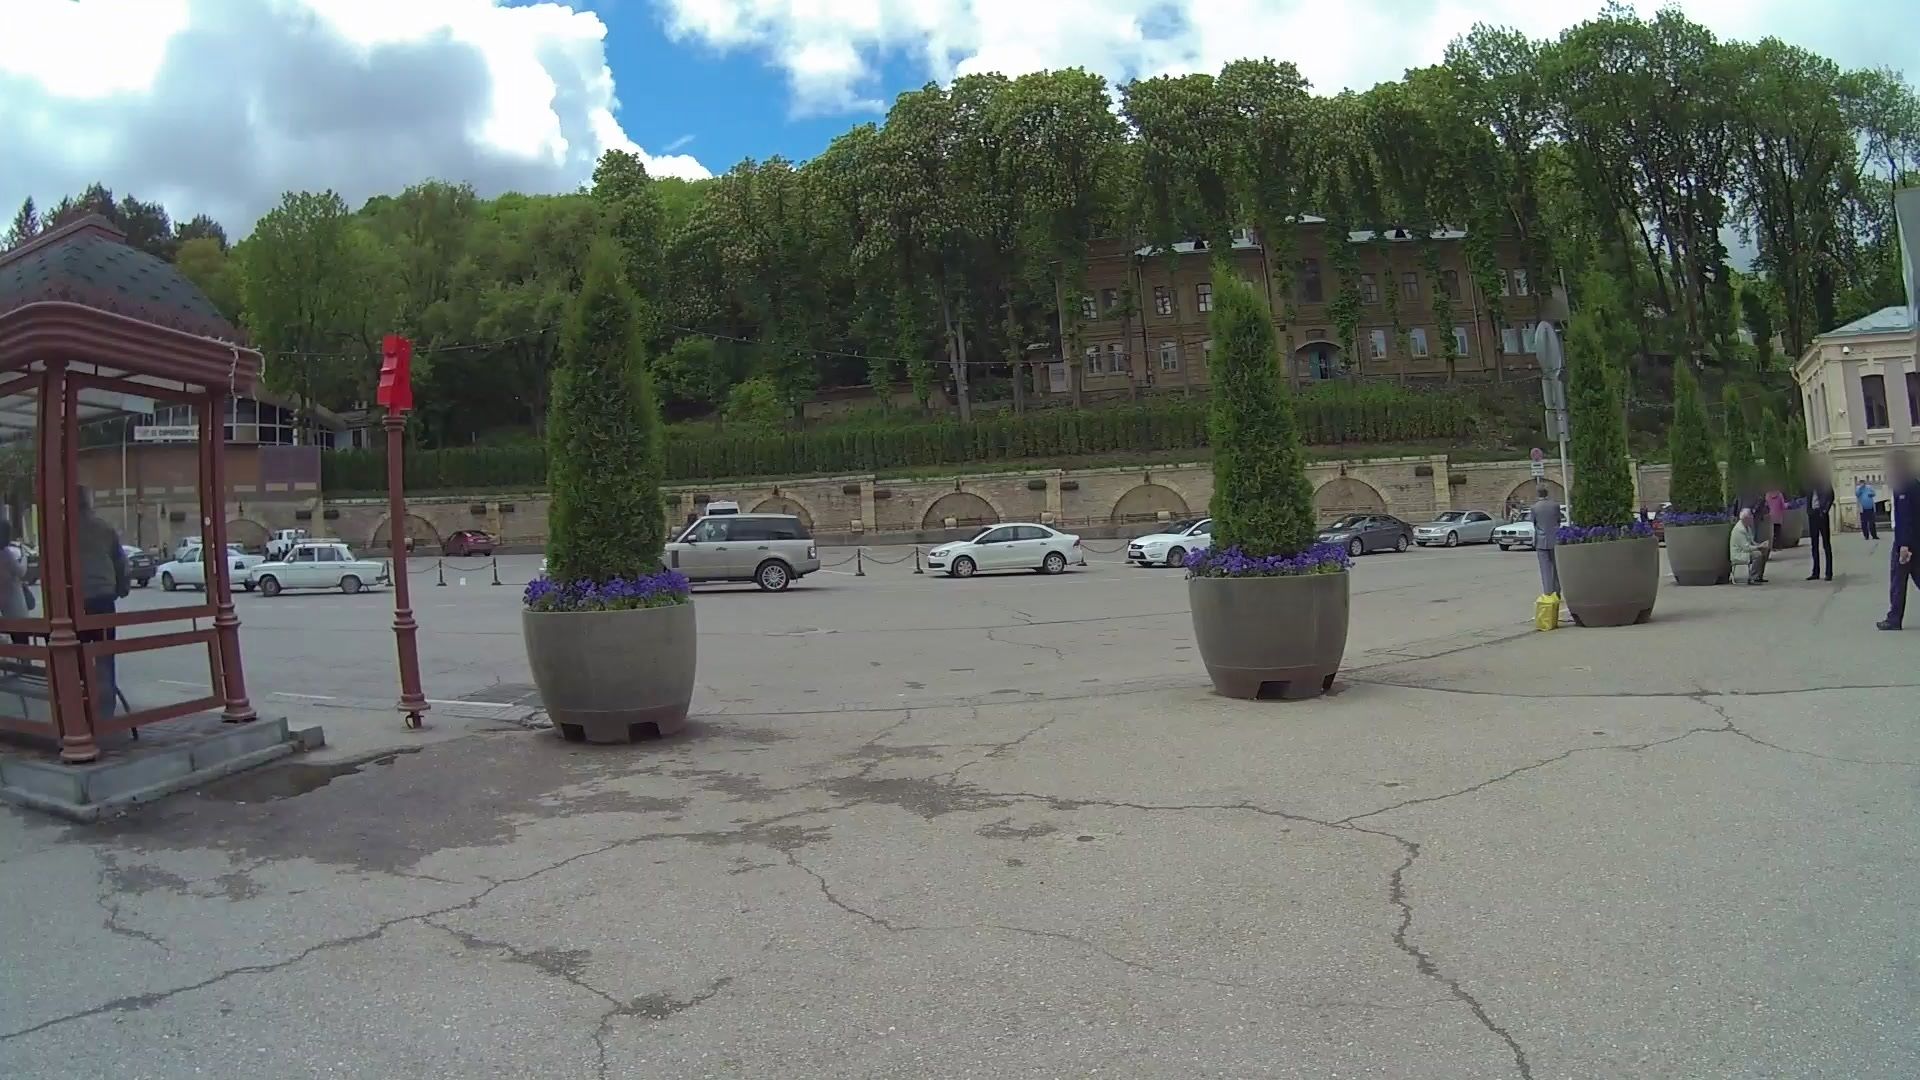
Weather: clear
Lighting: day
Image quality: good
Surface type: walking surface
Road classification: footway
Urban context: urban centre
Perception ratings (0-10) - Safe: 1.21, Lively: 6.31, Beautiful: 7.18, Boring: 7.71, Depressing: 3.37, Wealthy: 7.86